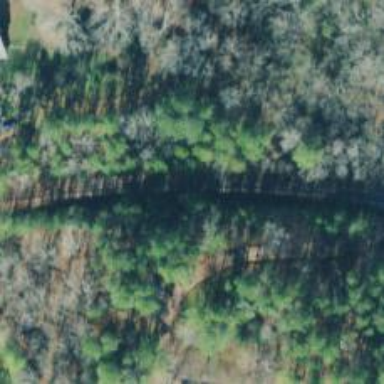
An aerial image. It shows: Railway track.